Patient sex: M
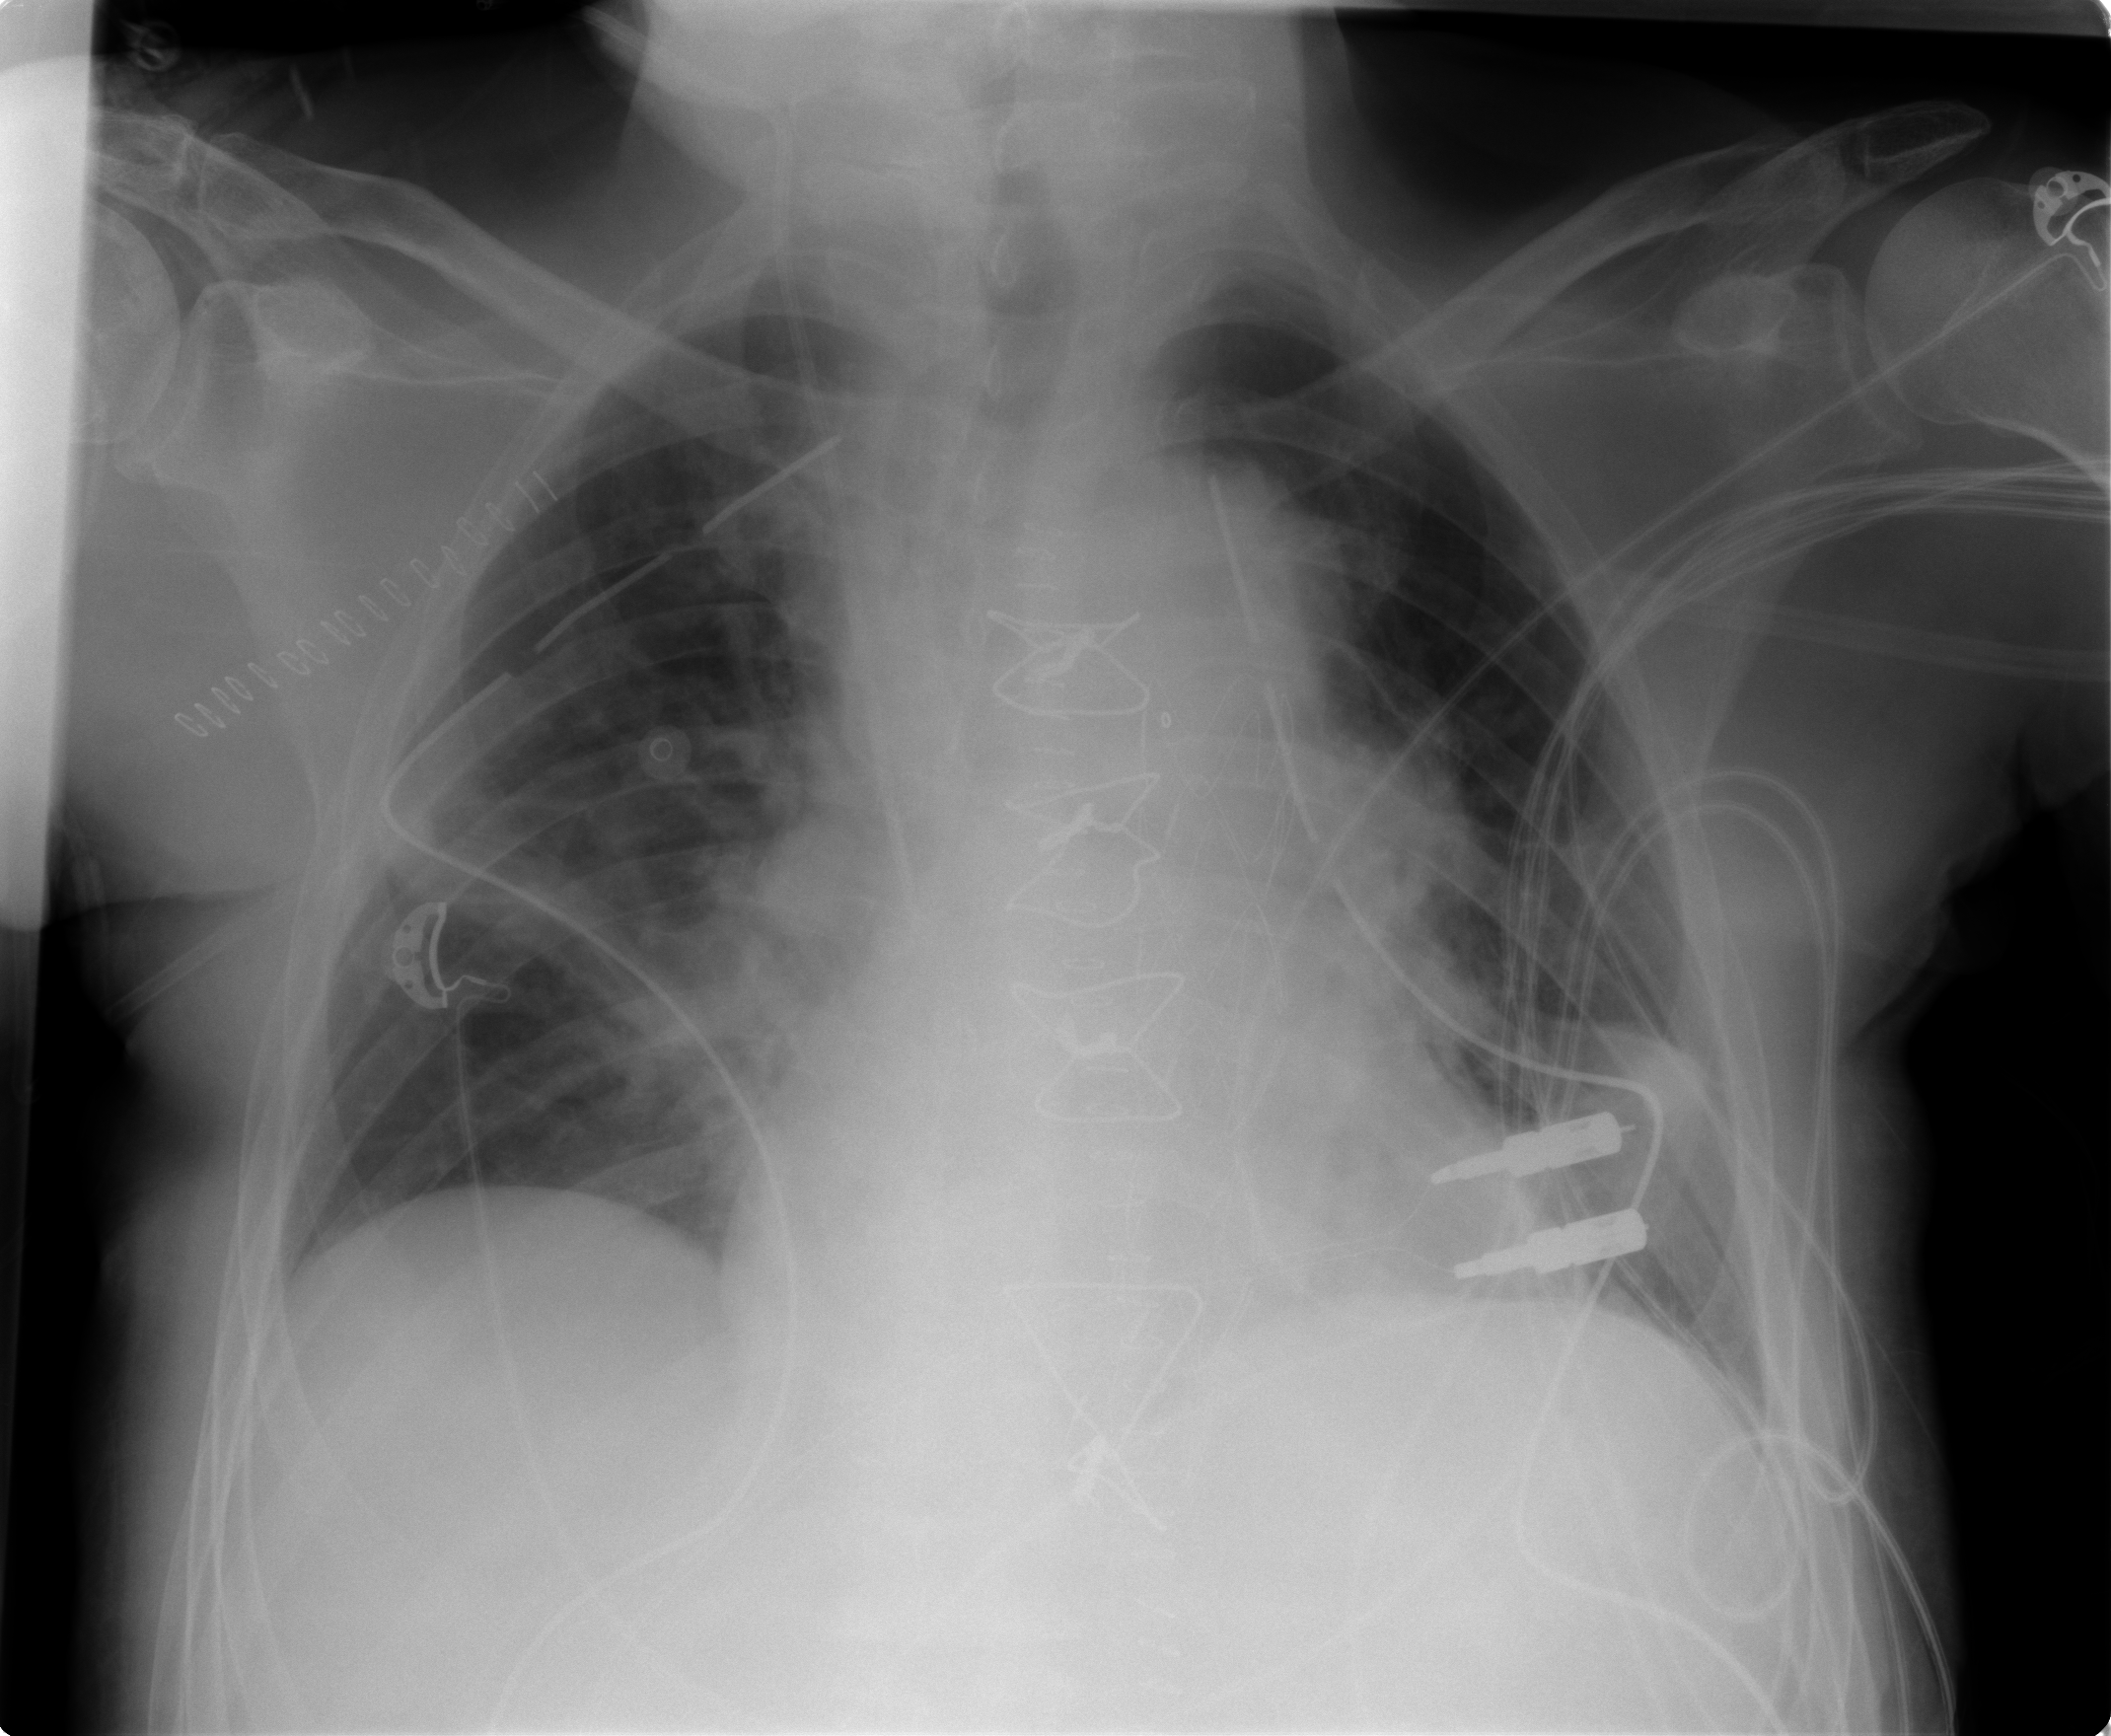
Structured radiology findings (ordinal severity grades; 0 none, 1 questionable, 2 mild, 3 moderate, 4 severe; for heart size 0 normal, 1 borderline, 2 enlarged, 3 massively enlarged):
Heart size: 0
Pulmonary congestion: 2
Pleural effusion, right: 0
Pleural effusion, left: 1
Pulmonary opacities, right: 0
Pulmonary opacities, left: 0
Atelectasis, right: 2
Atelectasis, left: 2